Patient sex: F
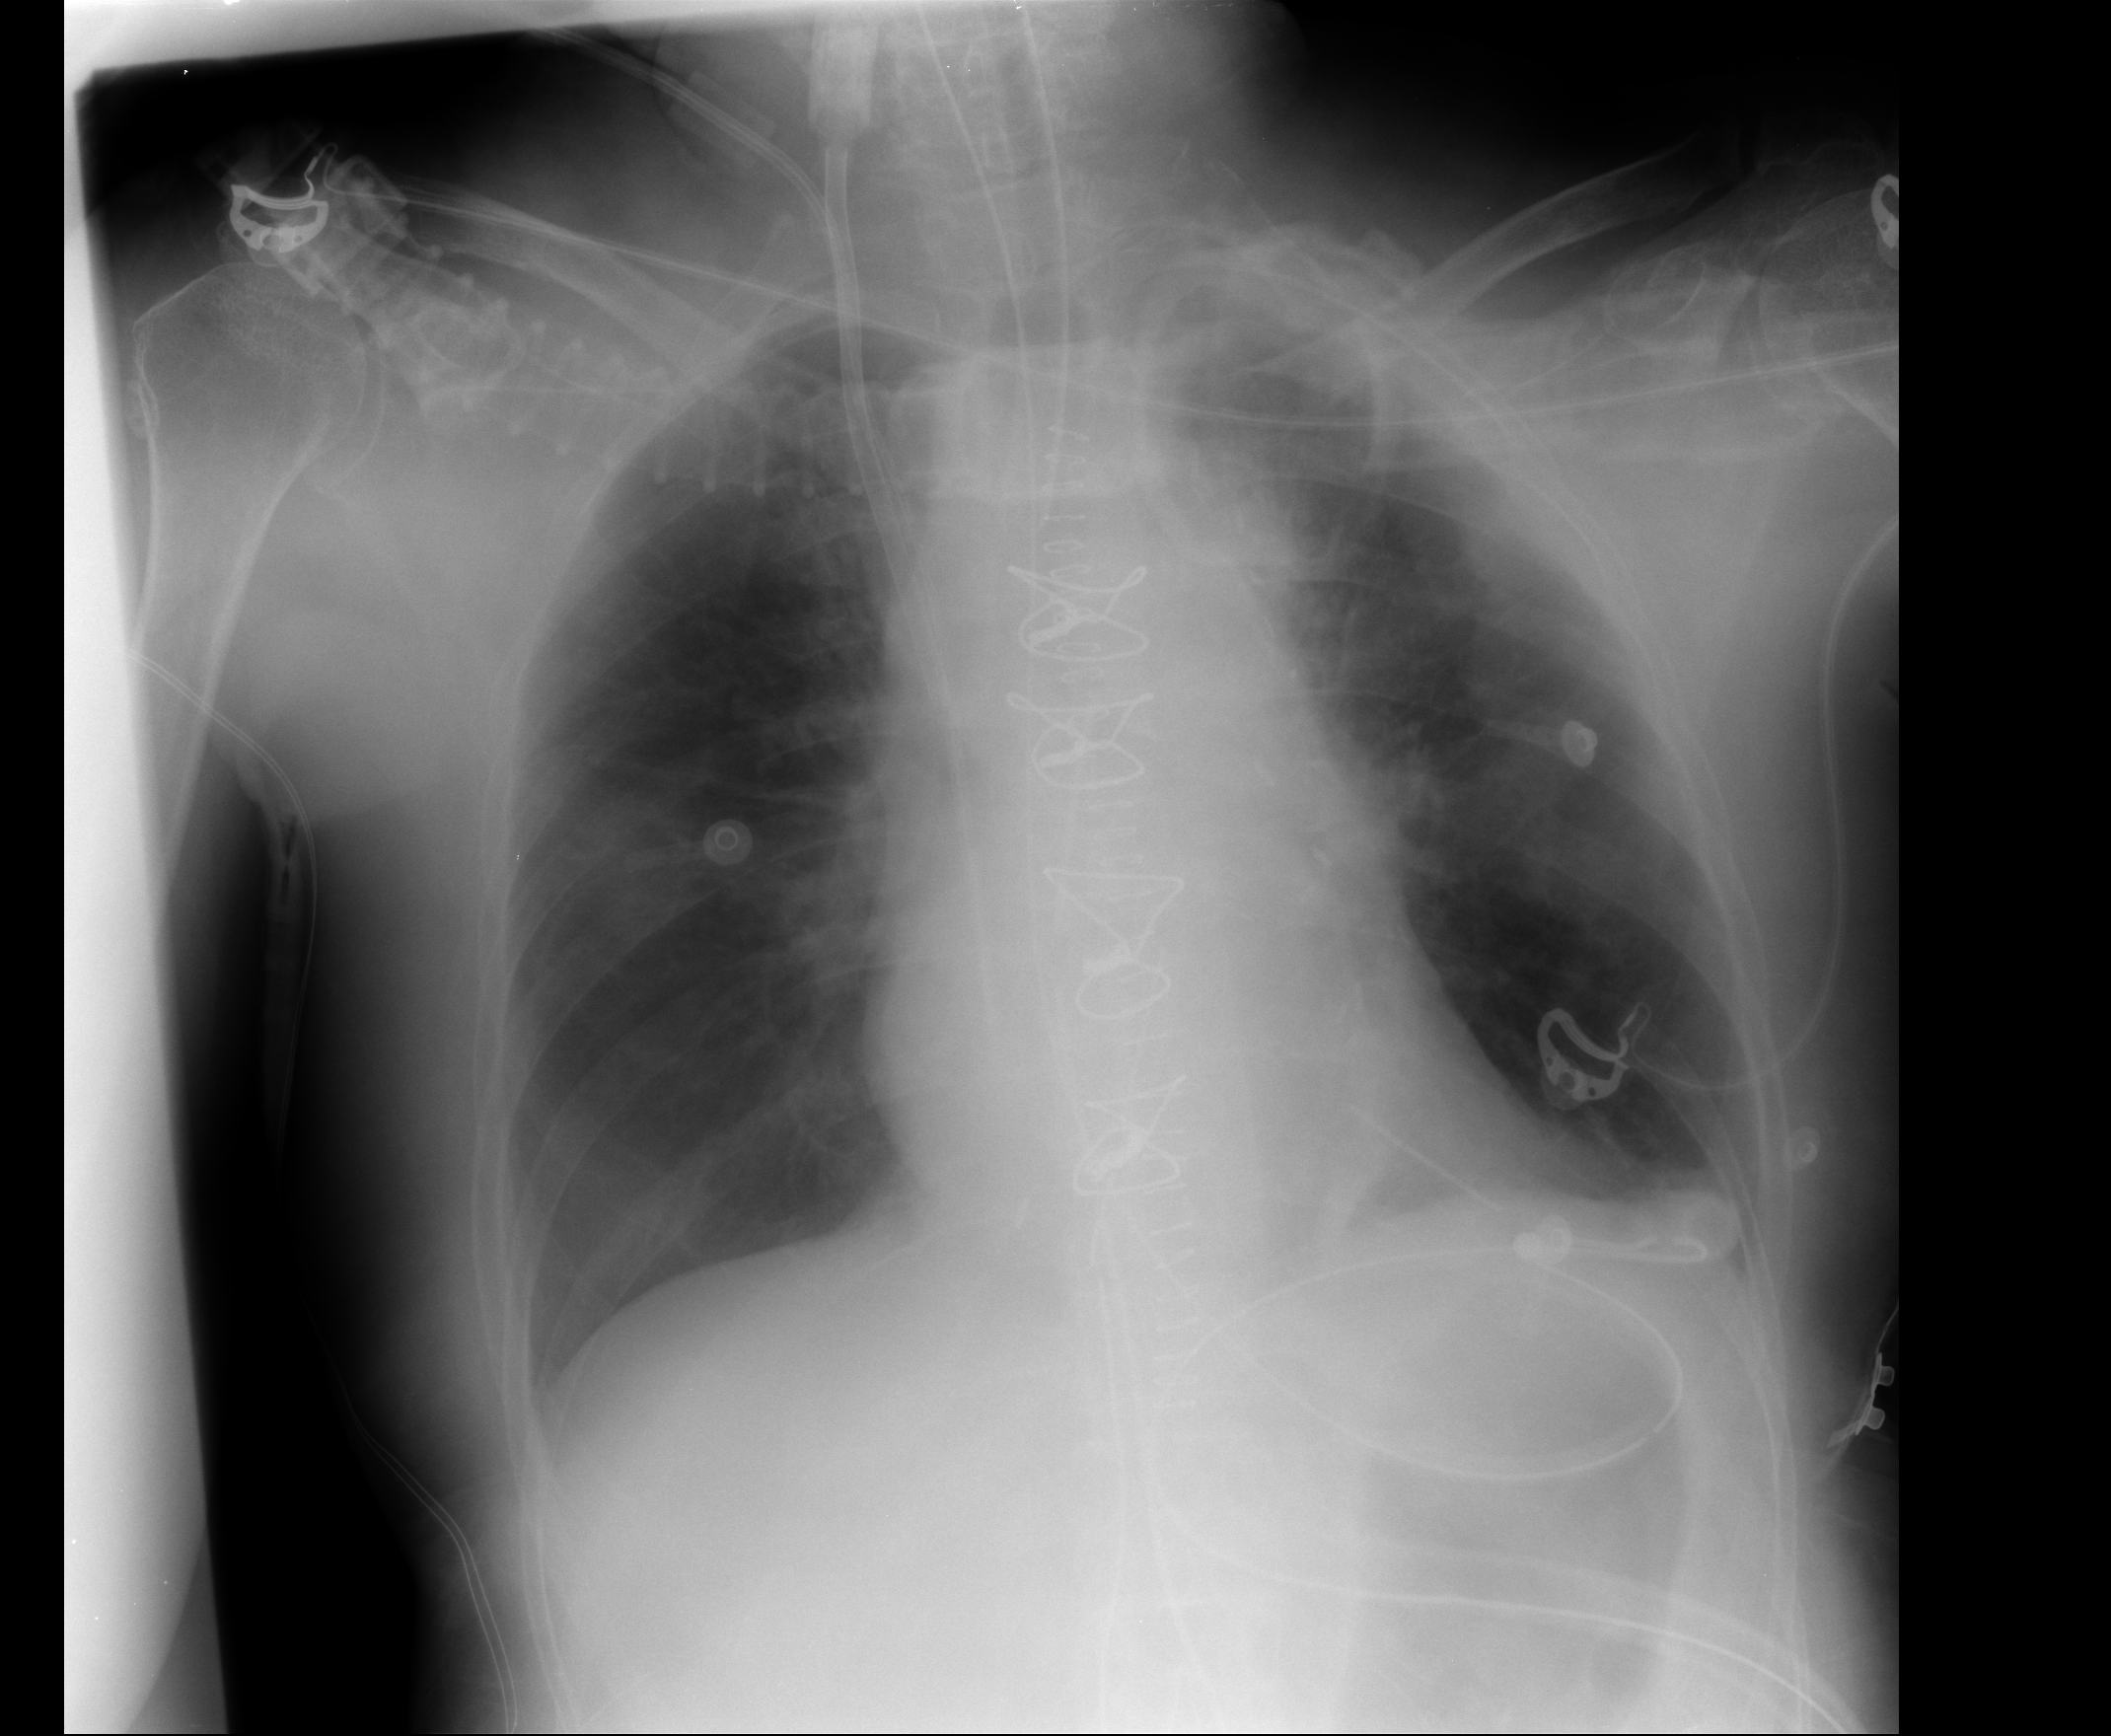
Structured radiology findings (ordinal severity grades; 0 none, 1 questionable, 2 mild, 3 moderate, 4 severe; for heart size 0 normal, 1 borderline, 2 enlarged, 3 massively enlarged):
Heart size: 0
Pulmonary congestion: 2
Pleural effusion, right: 0
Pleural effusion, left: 0
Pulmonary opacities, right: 0
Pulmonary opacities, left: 0
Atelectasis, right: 0
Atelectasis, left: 0